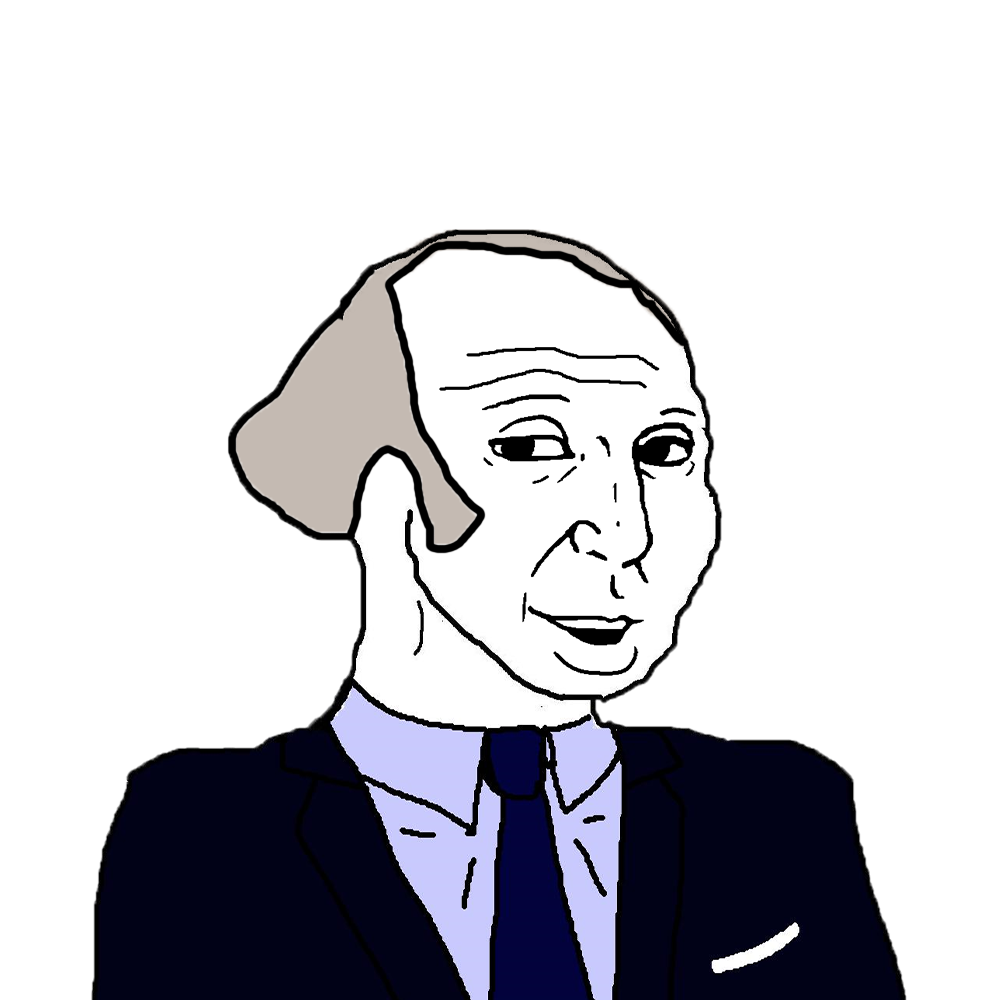
Label: 5_Groomer